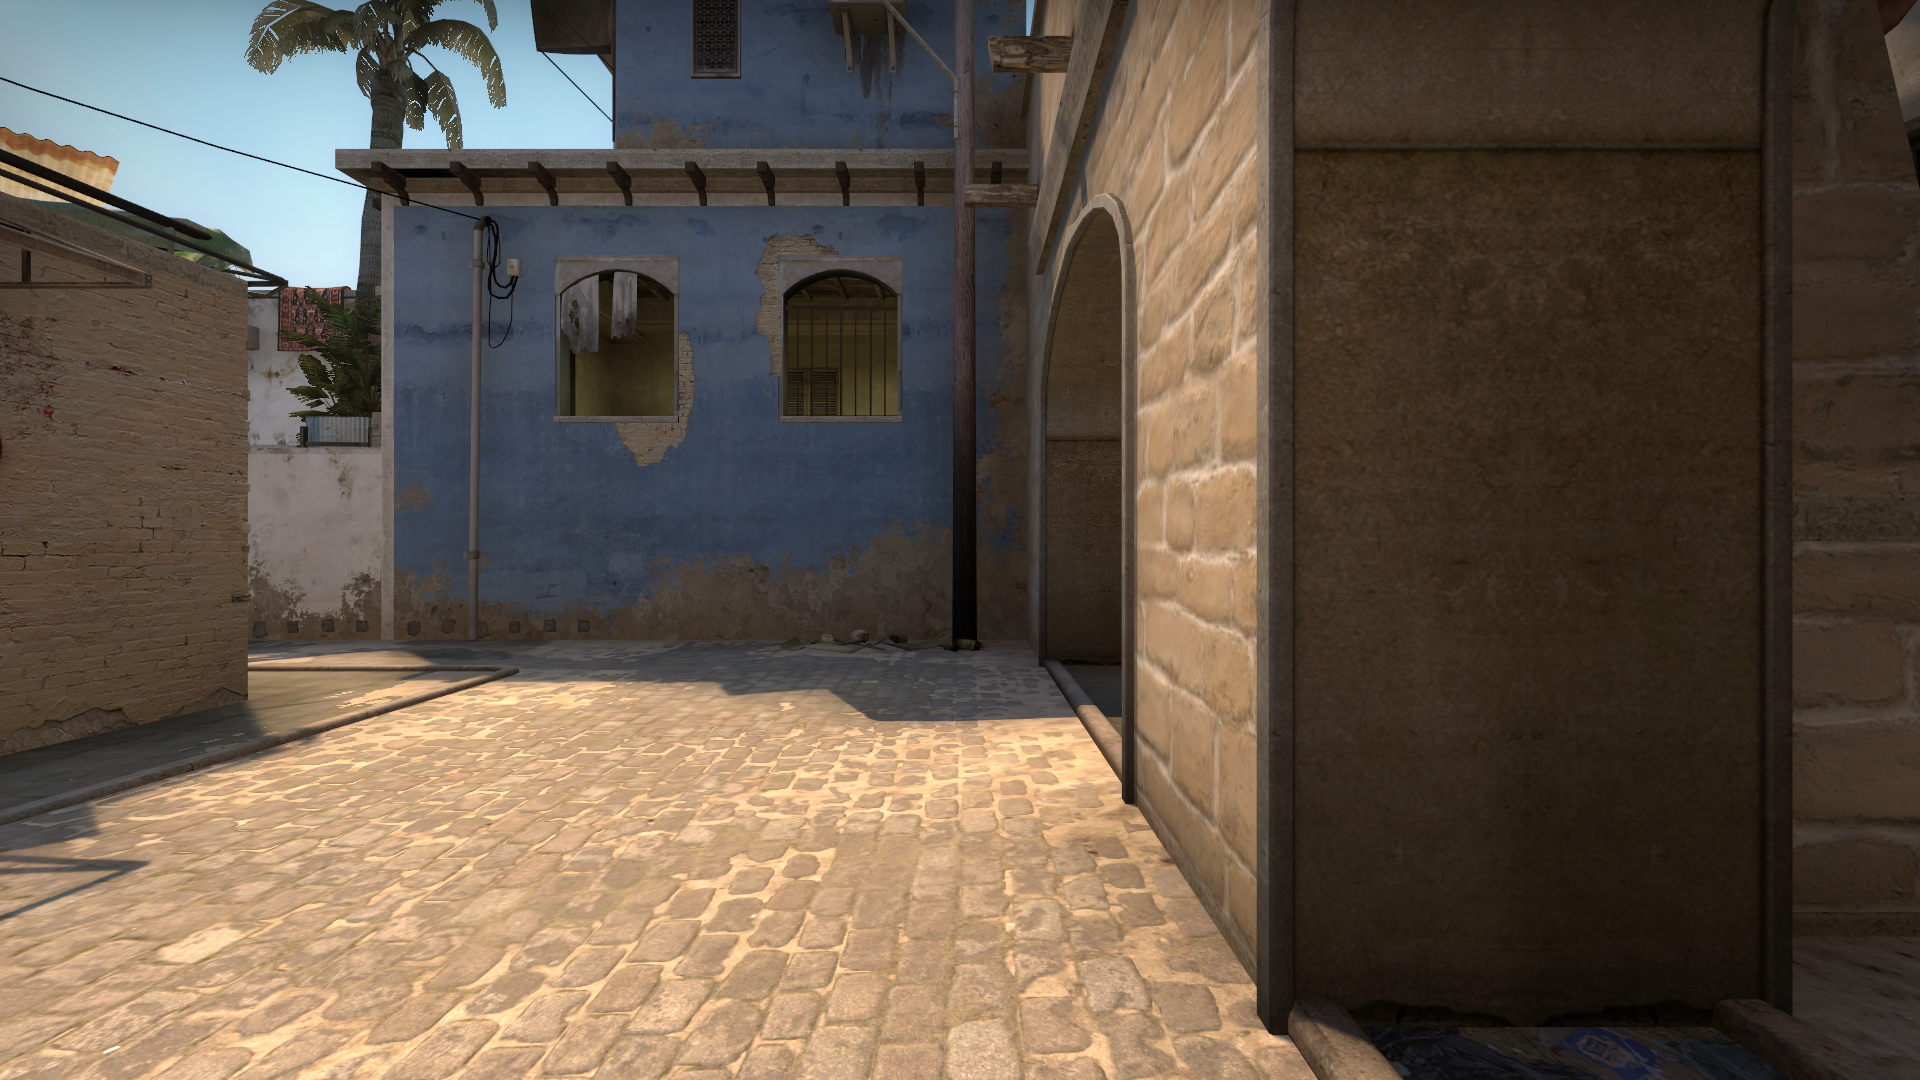
Map: de_mirage